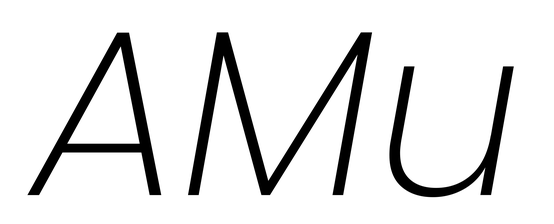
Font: Poppins-ExtraLightItalic